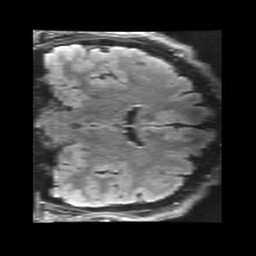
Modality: FLAIR
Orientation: coronal
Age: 23
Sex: male
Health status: healthy
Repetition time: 12 s
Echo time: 0.09782 s